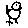
Label: bird